Question: I have implemented Identity Role-based authorization but having to manually go to each controller/action and specify individually '[Authorize(Roles = "")]' very poor extensibility.
How would I be able to create a UI screen, with dynamic role-based authorization, where the "super admin" can configure which role has access to a controller/action?
Something like this:

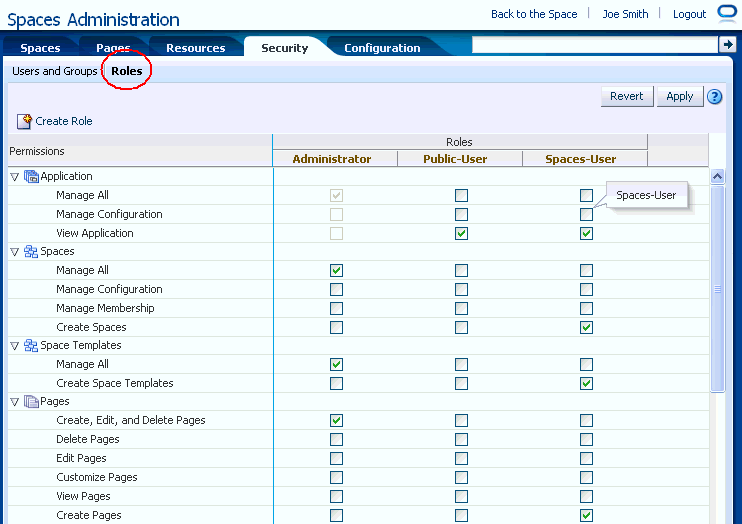
Answer: After a lot of trial and error and a lot of research, I found an adequate answer:(big thanks to Mohen 'mo-esmp' Esmailpour)
Create 2 class:
'''
public class MvcControllerInfo
{
public string Id => $"{AreaName}:{Name}";
public string Name { get; set; }
public string DisplayName { get; set; }
public string AreaName { get; set; }
public IEnumerable<MvcActionInfo> Actions { get; set; }
}
public class MvcActionInfo
{
public string Id => $"{ControllerId}:{Name}";
public string Name { get; set; }
public string DisplayName { get; set; }
public string ControllerId { get; set; }
}
'''
Add another class 'MvcControllerDiscovery' to 'Services' folder to discover all controllers and actions:
'''
public class MvcControllerDiscovery : IMvcControllerDiscovery
{
private List<MvcControllerInfo> _mvcControllers;
private readonly IActionDescriptorCollectionProvider _actionDescriptorCollectionProvider;
public MvcControllerDiscovery(IActionDescriptorCollectionProvider actionDescriptorCollectionProvider)
{
_actionDescriptorCollectionProvider = actionDescriptorCollectionProvider;
}
public IEnumerable<MvcControllerInfo> GetControllers()
{
if (_mvcControllers != null)
return _mvcControllers;
_mvcControllers = new List<MvcControllerInfo>();
var items = _actionDescriptorCollectionProvider
.ActionDescriptors.Items
.Where(descriptor => descriptor.GetType() == typeof(ControllerActionDescriptor))
.Select(descriptor => (ControllerActionDescriptor)descriptor)
.GroupBy(descriptor => descriptor.ControllerTypeInfo.FullName)
.ToList();
foreach (var actionDescriptors in items)
{
if (!actionDescriptors.Any())
continue;
var actionDescriptor = actionDescriptors.First();
var controllerTypeInfo = actionDescriptor.ControllerTypeInfo;
var currentController = new MvcControllerInfo
{
AreaName = controllerTypeInfo.GetCustomAttribute<AreaAttribute>()?.RouteValue,
DisplayName = controllerTypeInfo.GetCustomAttribute<DisplayNameAttribute>()?.DisplayName,
Name = actionDescriptor.ControllerName,
};
var actions = new List<MvcActionInfo>();
foreach (var descriptor in actionDescriptors.GroupBy(a => a.ActionName).Select(g => g.First()))
{
var methodInfo = descriptor.MethodInfo;
actions.Add(new MvcActionInfo
{
ControllerId = currentController.Id,
Name = descriptor.ActionName,
DisplayName = methodInfo.GetCustomAttribute<DisplayNameAttribute>()?.DisplayName,
});
}
currentController.Actions = actions;
_mvcControllers.Add(currentController);
}
return _mvcControllers;
}
}
'''
'IActionDescriptorCollectionProvider' provides the cached collection of 'ActionDescriptor' which each descriptor represents an action. Open Startup class and inside Configure method and register 'MvcControllerDiscovery' dependency.
'''
services.AddSingleton<IMvcControllerDiscovery, MvcControllerDiscovery>();
'''
add role controller to manage roles. In 'Controller' folder create 'RoleController' then add 'Create' action:
'''
public class RoleController : Controller
{
private readonly IMvcControllerDiscovery _mvcControllerDiscovery;
public RoleController(IMvcControllerDiscovery mvcControllerDiscovery)
{
_mvcControllerDiscovery = mvcControllerDiscovery;
}
// GET: Role/Create
public ActionResult Create()
{
ViewData["Controllers"] = _mvcControllerDiscovery.GetControllers();
return View();
}
}
'''
Create class 'RoleViewModel' in the 'Models' directory:
'''
public class RoleViewModel
{
[Required]
[StringLength(256, ErrorMessage = "The {0} must be at least {2} characters long.")]
public string Name { get; set; }
public IEnumerable<MvcControllerInfo> SelectedControllers { get; set; }
}
'''
And in View folder add another folder and name it Role then add Create.cshtml view. I used jQuery.bonsai for showing controller and action hierarchy.
'''
@model RoleViewModel
@{
ViewData["Title"] = "Create Role";
var controllers = (IEnumerable<MvcControllerInfo>)ViewData["Controllers"];
}
@section Header {
<link href="~/lib/jquery-bonsai/jquery.bonsai.css" rel="stylesheet" />
}
<h2>Create Role</h2>
<hr />
<div class="row">
<div class="col-md-6">
<form asp-action="Create" class="form-horizontal">
<div asp-validation-summary="ModelOnly" class="text-danger"></div>
<div class="form-group">
<label asp-for="Name" class="control-label col-md-2"></label>
<div class="col-md-10">
<input asp-for="Name" class="form-control" />
<span asp-validation-for="Name" class="text-danger"></span>
</div>
</div>
<div class="form-group">
<label class="col-md-3 control-label">Access List</label>
<div class="col-md-9">
<ol id="tree">
@foreach (var controller in controllers)
{
string name;
{
name = controller.DisplayName ?? controller.Name;
}
<li class="controller" data-value="@controller.Name">
<input type="hidden" class="area" value="@controller.AreaName" />
@name
@if (controller.Actions.Any())
{
<ul>
@foreach (var action in controller.Actions)
{
{
name = action.DisplayName ?? action.Name;
}
<li data-value="@action.Name">@name</li>
}
</ul>
}
</li>
}
</ol>
</div>
</div>
<div class="form-group">
<input type="submit" value="Create" class="btn btn-default" />
</div>
</form>
</div>
</div>
<div>
<a asp-action="Index">Back to List</a>
</div>
@section Scripts {
@{await Html.RenderPartialAsync("_ValidationScriptsPartial");}
<script src="~/lib/jquery-qubit/jquery.qubit.js"></script>
<script src="~/lib/jquery-bonsai/jquery.bonsai.js"></script>
<script>
$(function () {
$('#tree').bonsai({
expandAll: false,
checkboxes: true,
createInputs: 'checkbox'
});
$('form').submit(function () {
var i = 0, j = 0;
$('.controller > input[type="checkbox"]:checked, .controller > input[type="checkbox"]:indeterminate').each(function () {
var controller = $(this);
if ($(controller).prop('indeterminate')) {
$(controller).prop("checked", true);
}
var controllerName = 'SelectedControllers[' + i + ']';
$(controller).prop('name', controllerName + '.Name');
var area = $(controller).next().next();
$(area).prop('name', controllerName + '.AreaName');
$('ul > li > input[type="checkbox"]:checked', $(controller).parent()).each(function () {
var action = $(this);
var actionName = controllerName + '.Actions[' + j + '].Name';
$(action).prop('name', actionName);
j++;
});
j = 0;
i++;
});
return true;
});
});
</script>
}
'''
This should get you to show each action in all controllers in the front-end to customize permission access for whichever role.
If you don't have a class inheriting from identity user you can follow the rest of the steps at the link below to show how to set a role to a specific user. Good luck!
<URL>
Hope this helps.